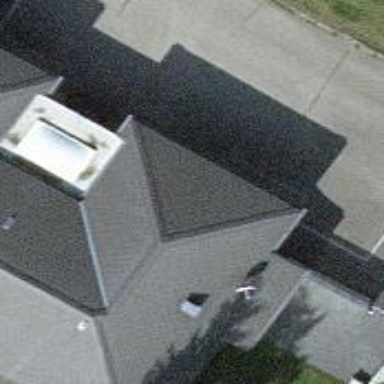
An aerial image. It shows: View of roof with edges.